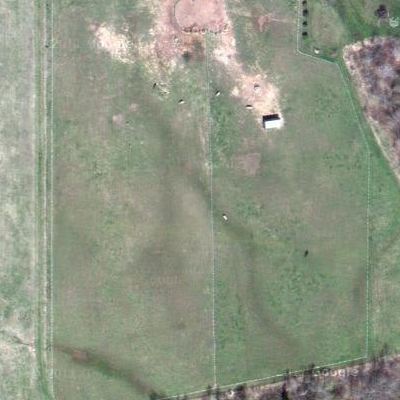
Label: aGrass